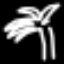
Label: palm tree